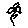
Label: flower